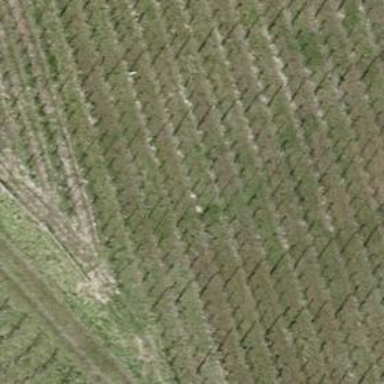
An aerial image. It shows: Vineyard.